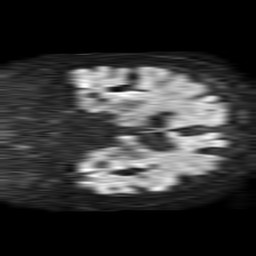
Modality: TRACE
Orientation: coronal
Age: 87
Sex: female
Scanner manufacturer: philips
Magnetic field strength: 1.5 T
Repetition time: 4.6 s
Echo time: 0.08631 s